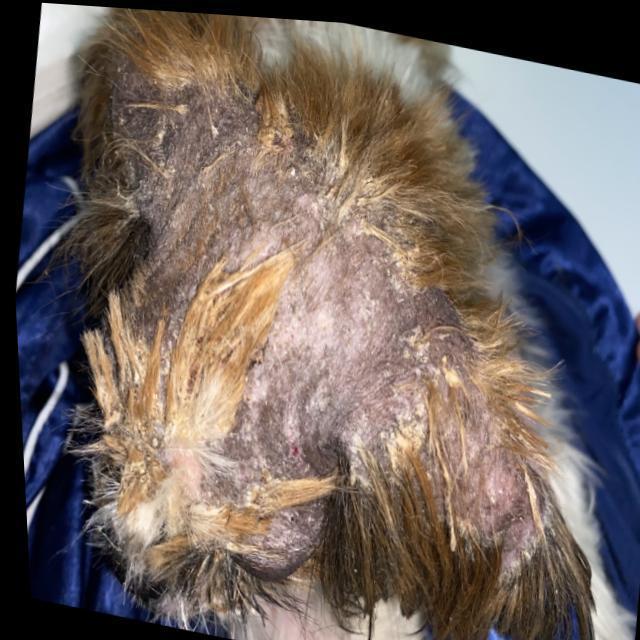
Canine demodicosis (Demodex mange) — caused by Demodex canis mites. Presents with alopecia, follicular papules, pustules, and comedones. Often localized on face and forelimbs.